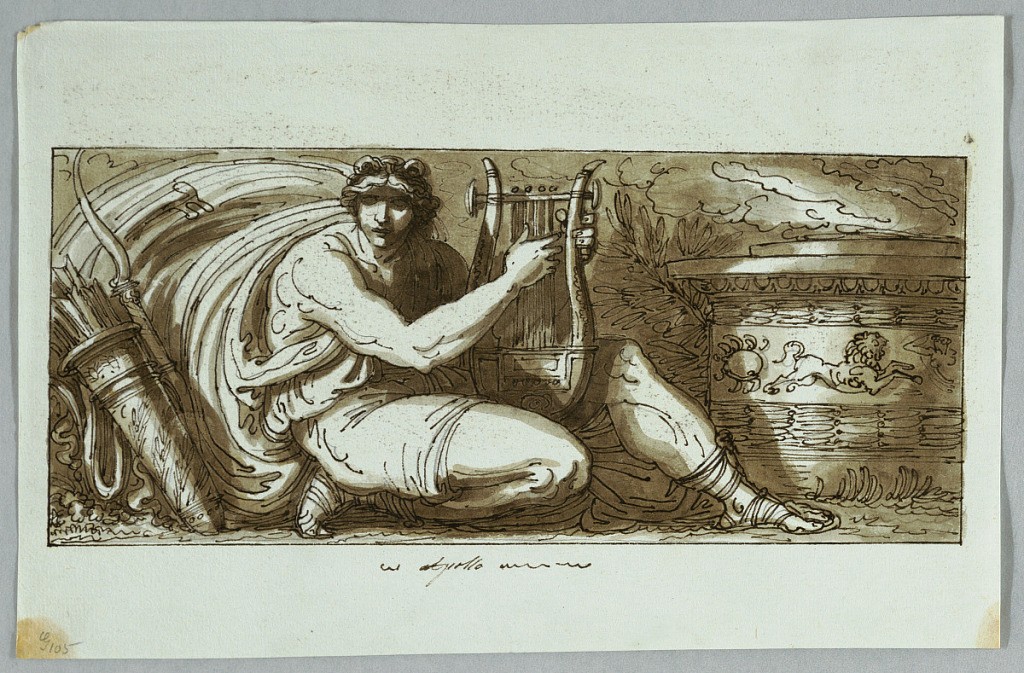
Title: Apollo
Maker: Felice Giani, Italian, 1758–1823
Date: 1804
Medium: Graphite, pen and ink, brush and watercolor on paper
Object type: Drawing
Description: Apollo shown seated with his lyre, a clock streaming at left. To the right is an alter decorated with a frieze showing the signs of the zodiac.